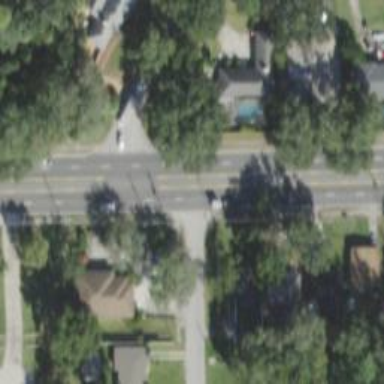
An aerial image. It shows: Residential road with sidewalk on the left.